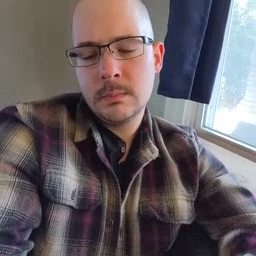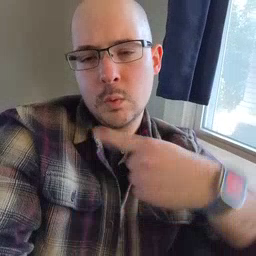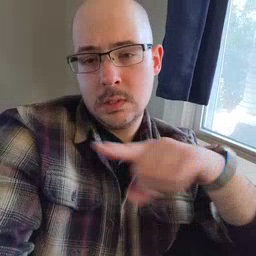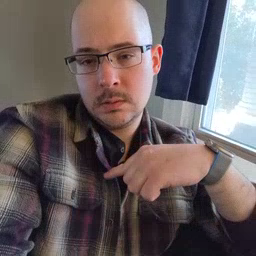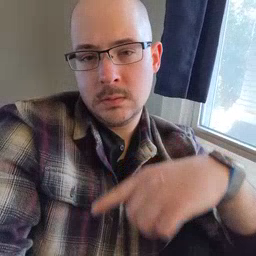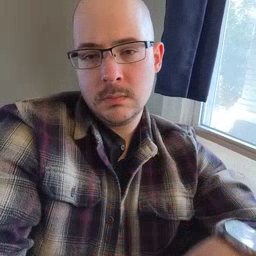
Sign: weus